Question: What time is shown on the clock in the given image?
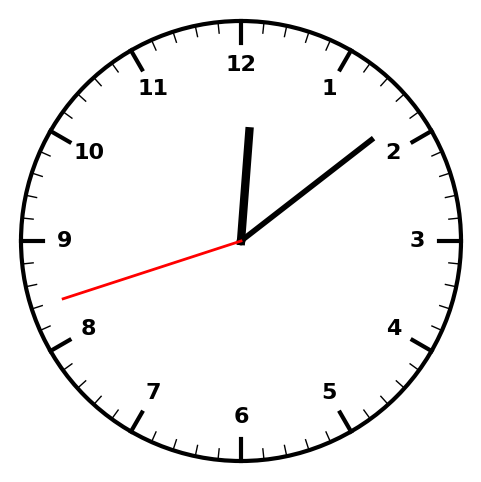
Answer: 12:08:42